Chest X-ray. View position: PA
Patient age: 54
Patient sex: F
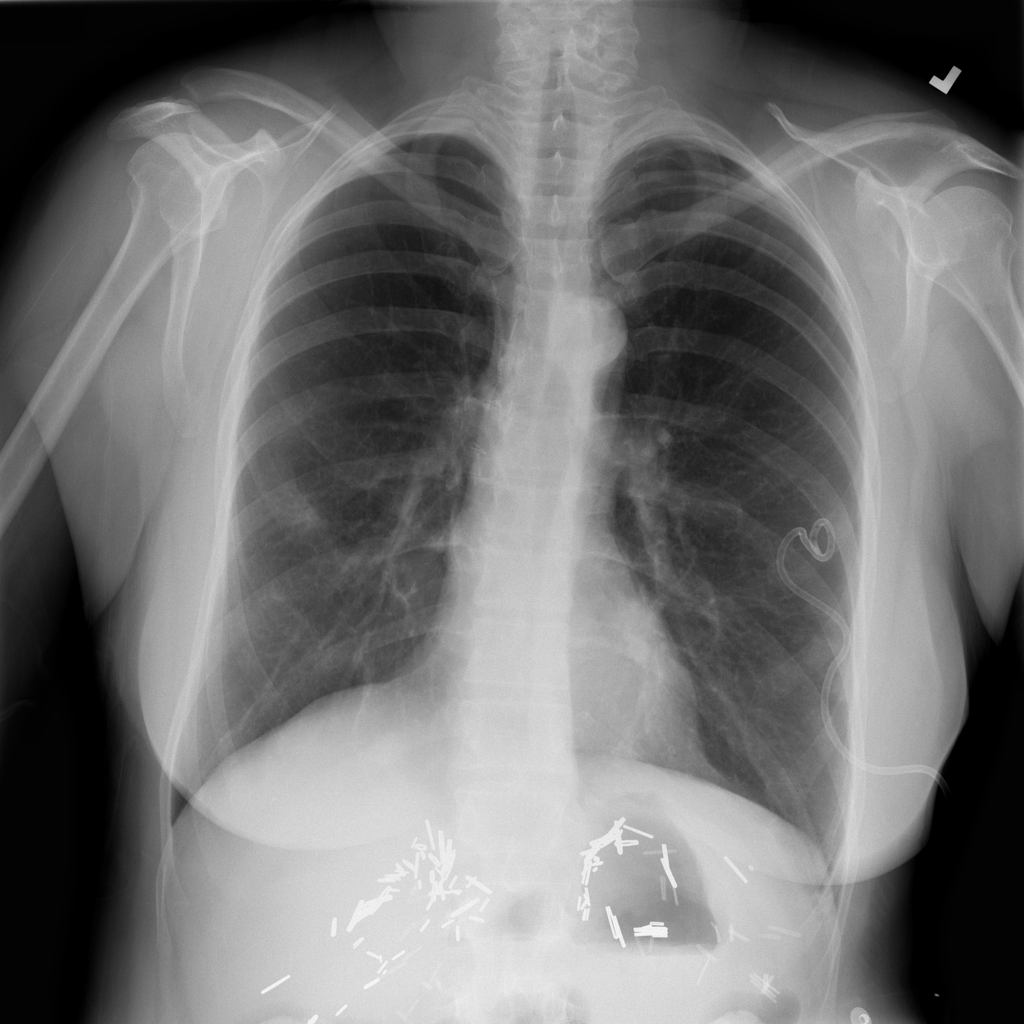
Finding: Pneumothorax